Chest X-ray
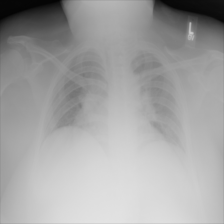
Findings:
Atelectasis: negative
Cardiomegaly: negative
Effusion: negative
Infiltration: negative
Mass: negative
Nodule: negative
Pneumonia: negative
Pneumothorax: negative
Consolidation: negative
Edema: negative
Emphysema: negative
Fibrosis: negative
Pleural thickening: negative
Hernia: negative